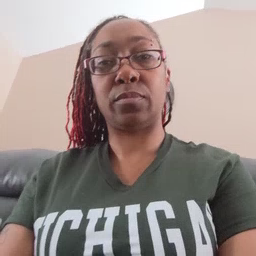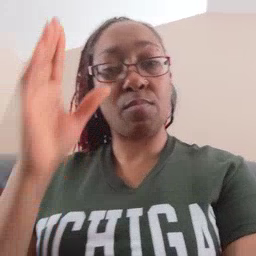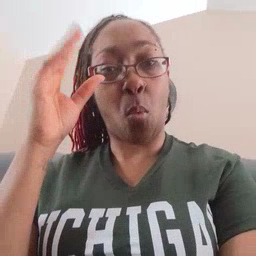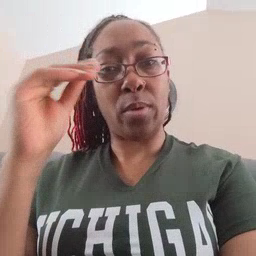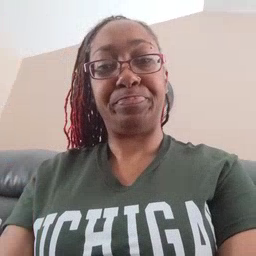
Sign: boy